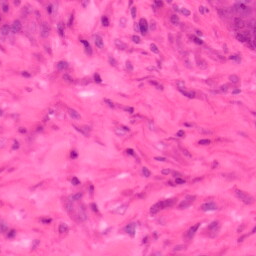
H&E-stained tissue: Colon